Here is a 2-D grayscale rendering of raw rotating-machine vibration samples (signal-to-image). What is the most likely rotor condition (normal, misalignment, unbalance, looseness)?
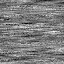
Answer: unbalance